Question: This is very wierd. The code was working find but suddenly the width of Border is not updating anymore. I undo everything but still can't get it to work.
I narrowed it down to this:
'''
<Canvas>
<Thumb DragStarted="shiftStartDragStart" DragDelta="breakStartDragDelta" DragCompleted="shiftStartDragEnd"
Margin="{Binding StartSeconds, Converter={StaticResource StartSecondsToMargin}}">
<Thumb.Template>
<ControlTemplate>
<Border Background="#AC22" CornerRadius="3,0,0,3"
Height="17" Margin="0,10,0,0" MinWidth="5">
<Border.Width>
<MultiBinding Converter="{StaticResource DurationToWidth}">
<Binding Path="StartSeconds"/>
<Binding Path="EndSeconds"/>
</MultiBinding>
</Border.Width>
</Border>
</ControlTemplate>
</Thumb.Template>
</Thumb>
</Canvas>
'''
As you see it's a thumb with a border inside it, when user drags it, the events change 'EndSeconds' and therefore 'Border.Width' changes.
'''
public class DurationToWidth : IMultiValueConverter
{
public object Convert(object[] values, Type targetType, object parameter, System.Globalization.CultureInfo culture)
{
return ((int)values[1] - (int)values[0]) / 120;
}
public object[] ConvertBack(object value, Type[] targetTypes, object parameter, System.Globalization.CultureInfo culture)
{
throw new NotImplementedException();
}
}
'''
I can see that 'DurationToWidth' is returning the correct value. but I don't have any idea why the 'Width' of Border is shown as its 'MinWidth'.
I've uploaded an image of how it's behaving now and how it was behaving before:

---
## Any, Any idea at all?
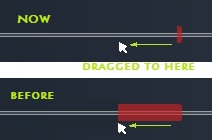
Answer: I got it!
I changed
'''
return ((int)values[1] - (int)values[0]) / 120;
'''
to
'''
return ((int)values[1] - (int)values[0]) / 120d;
'''
and it's working as intended. it seems that for some reason an integer value as Width "sometimes" causes problems.